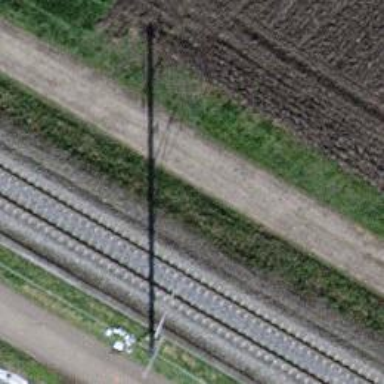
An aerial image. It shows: Track with grade 3 tracktype.